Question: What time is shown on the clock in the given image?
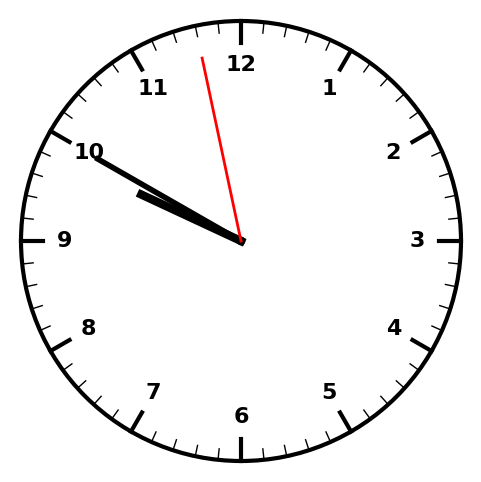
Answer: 09:49:58